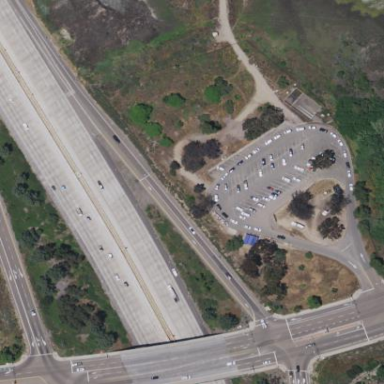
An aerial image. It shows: Surface parking lot with asphalt. It is park and ride facility.